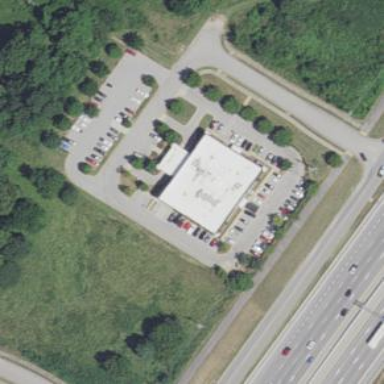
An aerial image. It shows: Commercial building.